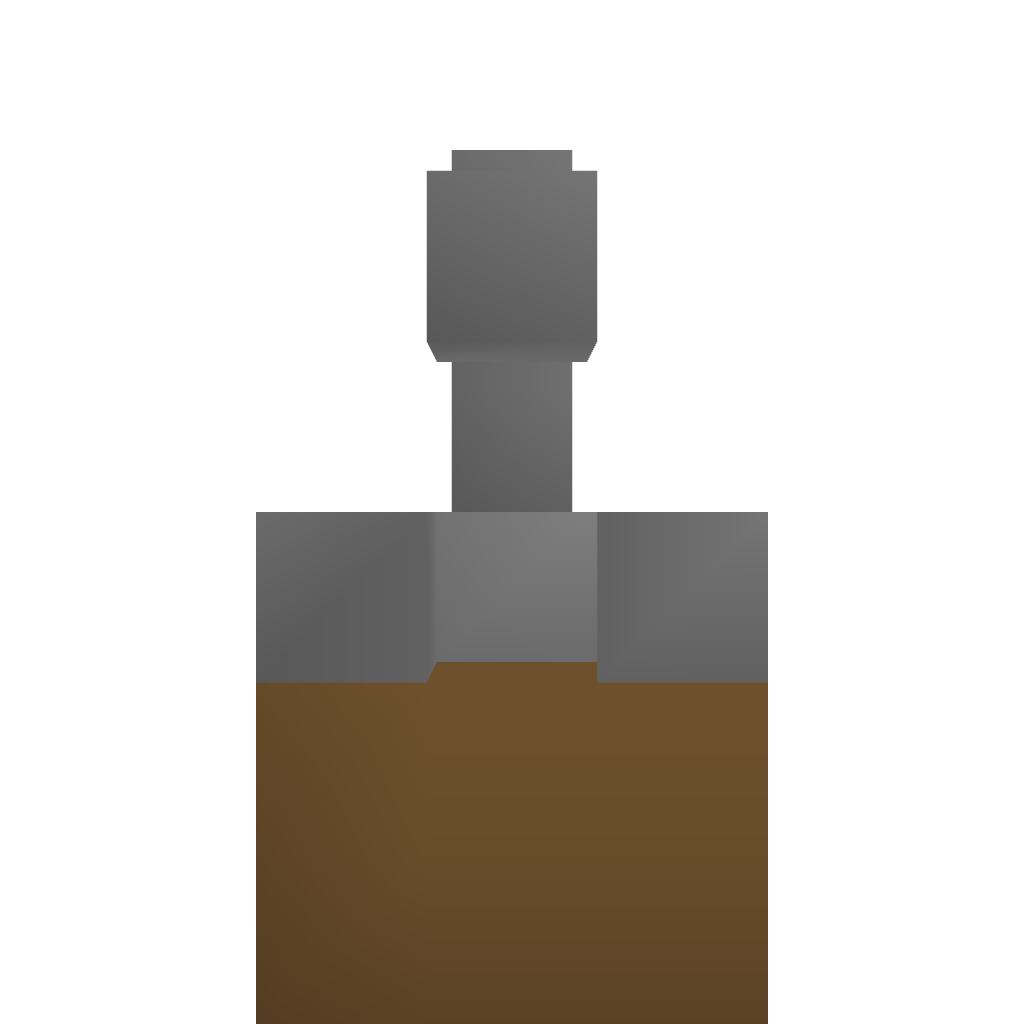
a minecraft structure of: Compact Easy Piston Door bad low quality